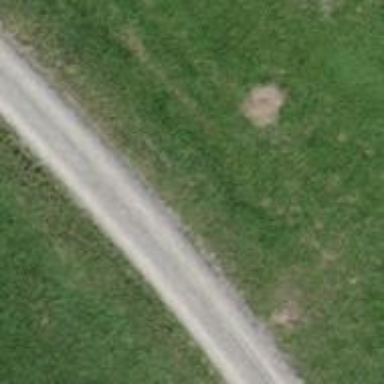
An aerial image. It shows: Unclassified road with fine gravel surface.